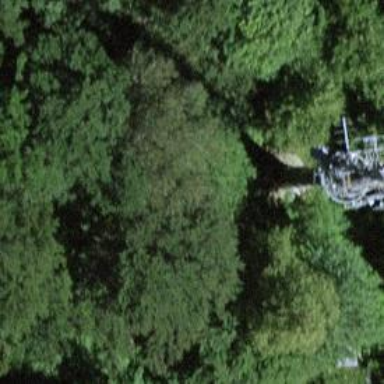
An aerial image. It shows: Mast tower used for communication.